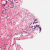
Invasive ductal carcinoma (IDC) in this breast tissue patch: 1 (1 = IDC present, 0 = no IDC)